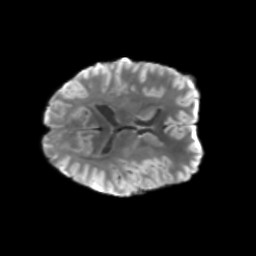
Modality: T2w
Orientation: axial
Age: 24
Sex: female
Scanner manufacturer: siemens
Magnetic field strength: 3 T
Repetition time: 3.23 s
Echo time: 0.0892 s